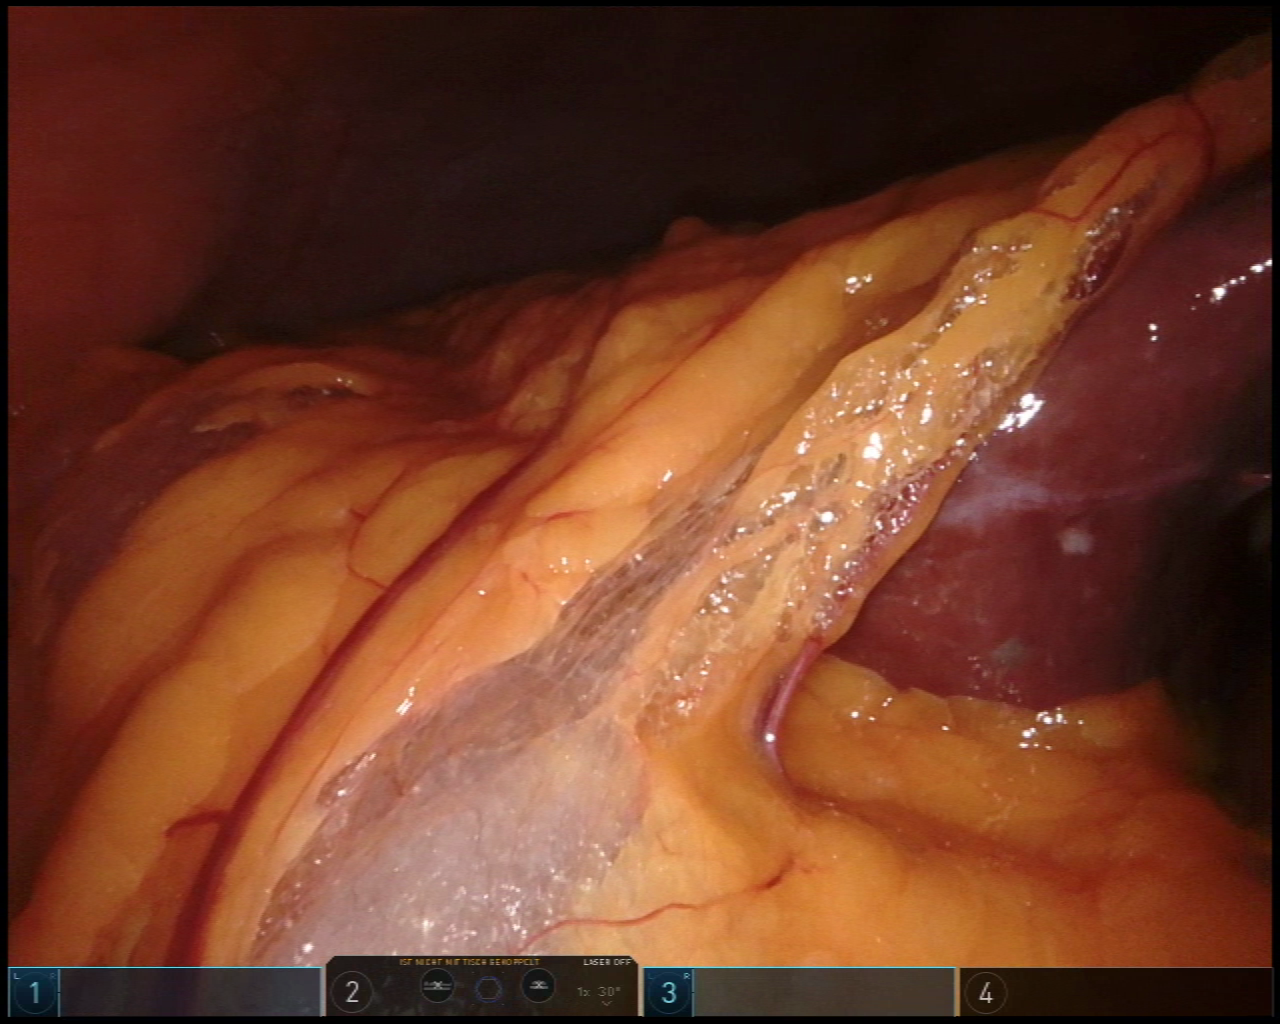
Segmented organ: liver
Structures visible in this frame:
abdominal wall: yes
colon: yes
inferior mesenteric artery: no
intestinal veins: no
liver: yes
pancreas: no
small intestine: no
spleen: no
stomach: no
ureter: no
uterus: no
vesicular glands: no